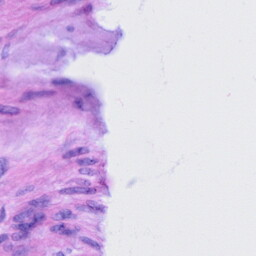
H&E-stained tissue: Cervix